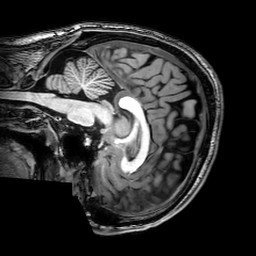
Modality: T1w
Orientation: sagittal
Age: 22
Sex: male
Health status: healthy
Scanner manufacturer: philips
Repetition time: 0.008146 s
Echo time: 0.00373 s